Question: I'm trying to capture live view from camera, and redirecting it to show up on QLabel.
But only half view comes (see below):

The left hand side window, is shown using cv::imshow(), which works perfectly.
I'm capturing the Mat in a different thread, and then emitting a signal with a Qimage as a parameter, and then setting the image to the QLabel in the slot.
here's the code:
'''
while(true){
cam >> mat;
cv::imshow("name",mat);
emit send_UIupdate(mat2qimage(mat));
}
'''
and in the slot setting the image to Qlabel:
'''
void Dialog::updateUI(const QImage &img){
label->setPixmap(QPixmap::fromImage(img));
}
'''
using the below to convert Mat to QImage:
'''
QImage camera::mat2qimage(const cv::Mat& mat) {
cv::Mat rgb;
cv::cvtColor(mat, rgb, CV_BGR2RGB);
return QImage((const unsigned char*)(rgb.data), rgb.cols, rgb.rows, QImage::Format_RGB888);
}
'''
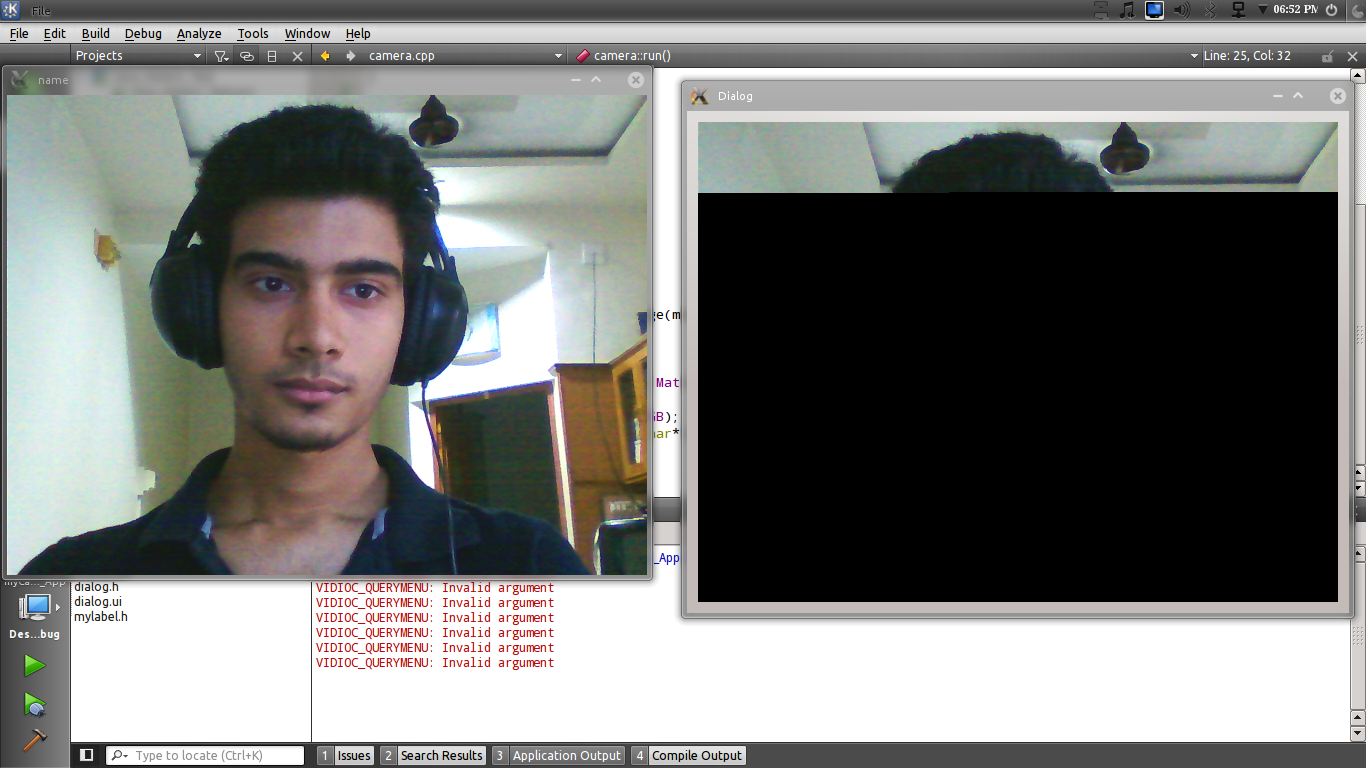
Answer: you can try this :
'''
QImage MainWindow::putImage(const Mat& mat)
{
// 8-bits unsigned, NO. OF CHANNELS=1
if(mat.type()==CV_8UC1)
{
// Set the color table (used to translate colour indexes to qRgb values)
QVector<QRgb> colorTable;
for (int i=0; i<256; i++)
colorTable.push_back(qRgb(i,i,i));
// Copy input Mat
const uchar *qImageBuffer = (const uchar*)mat.data;
// Create QImage with same dimensions as input Mat
QImage img(qImageBuffer, mat.cols, mat.rows, mat.step, QImage::Format_Indexed8);
img.setColorTable(colorTable);
return img;
}
// 8-bits unsigned, NO. OF CHANNELS=3
if(mat.type()==CV_8UC3)
{
// Copy input Mat
const uchar *qImageBuffer = (const uchar*)mat.data;
// Create QImage with same dimensions as input Mat
QImage img(qImageBuffer, mat.cols, mat.rows, mat.step, QImage::Format_RGB888);
return img.rgbSwapped();
}
else
{
qDebug() << "ERROR: Mat could not be converted to QImage.";
return QImage();
}
}
'''
I call it with a QTimer. I got it from there : <URL>
Hope this help.